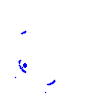
Particle: kaon